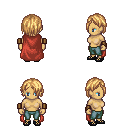
a pixel art fantasy rpg character, female body template, human, tanned skin, maroon cape, teal pants, light blonde bangs hairstyle, leather bracers, ghillies, four views (front, back, left, right), 2x2 character sprite sheet, small pixel art, hard edges, no anti-aliasing